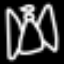
Label: angel